Aerial crown-view tile of a tropical tree (Barro Colorado Island, Panama), acquired 20250217:
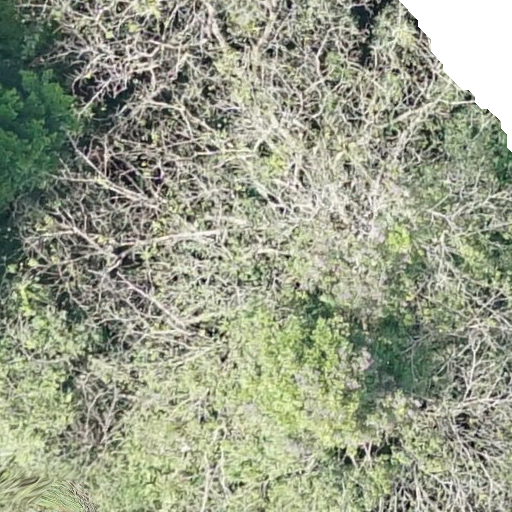
Species: Hura crepitans
GBIF accepted scientific name: Hura crepitans
Crown area: 534.819 m²